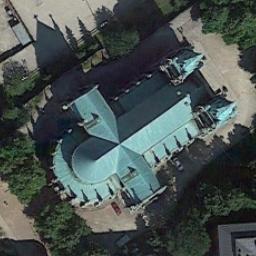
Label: church